Question: I use the <URL>, which works very well.
But in this example the grid is painted in the foreground in the exported png:
'''
figure(1); clf;
x = [0:0.1:10];
y = sin(x*pi/2).* x;
xtemp = [x(1) ; x(:) ; x(end)] ;
ytemp = [0 ; y(:) ; 0 ] ;
% plot
hplot = fill(xtemp,ytemp, 'b');
set(hplot, 'FaceColor' , [0.5, 0.5, 0.75])
set(hplot, 'EdgeColor' , [0, 0, 0.25])
hgrid = gridxy(get(gca,'XTick'),get(gca,'YTick'),'Color',[0.6 0.6 0.6],'Linestyle','--', 'LineWidth', 0.6);
print(gcf, '-r400', ['test' '.png'], '-dpng');
'''
As can be seen in this exported image:

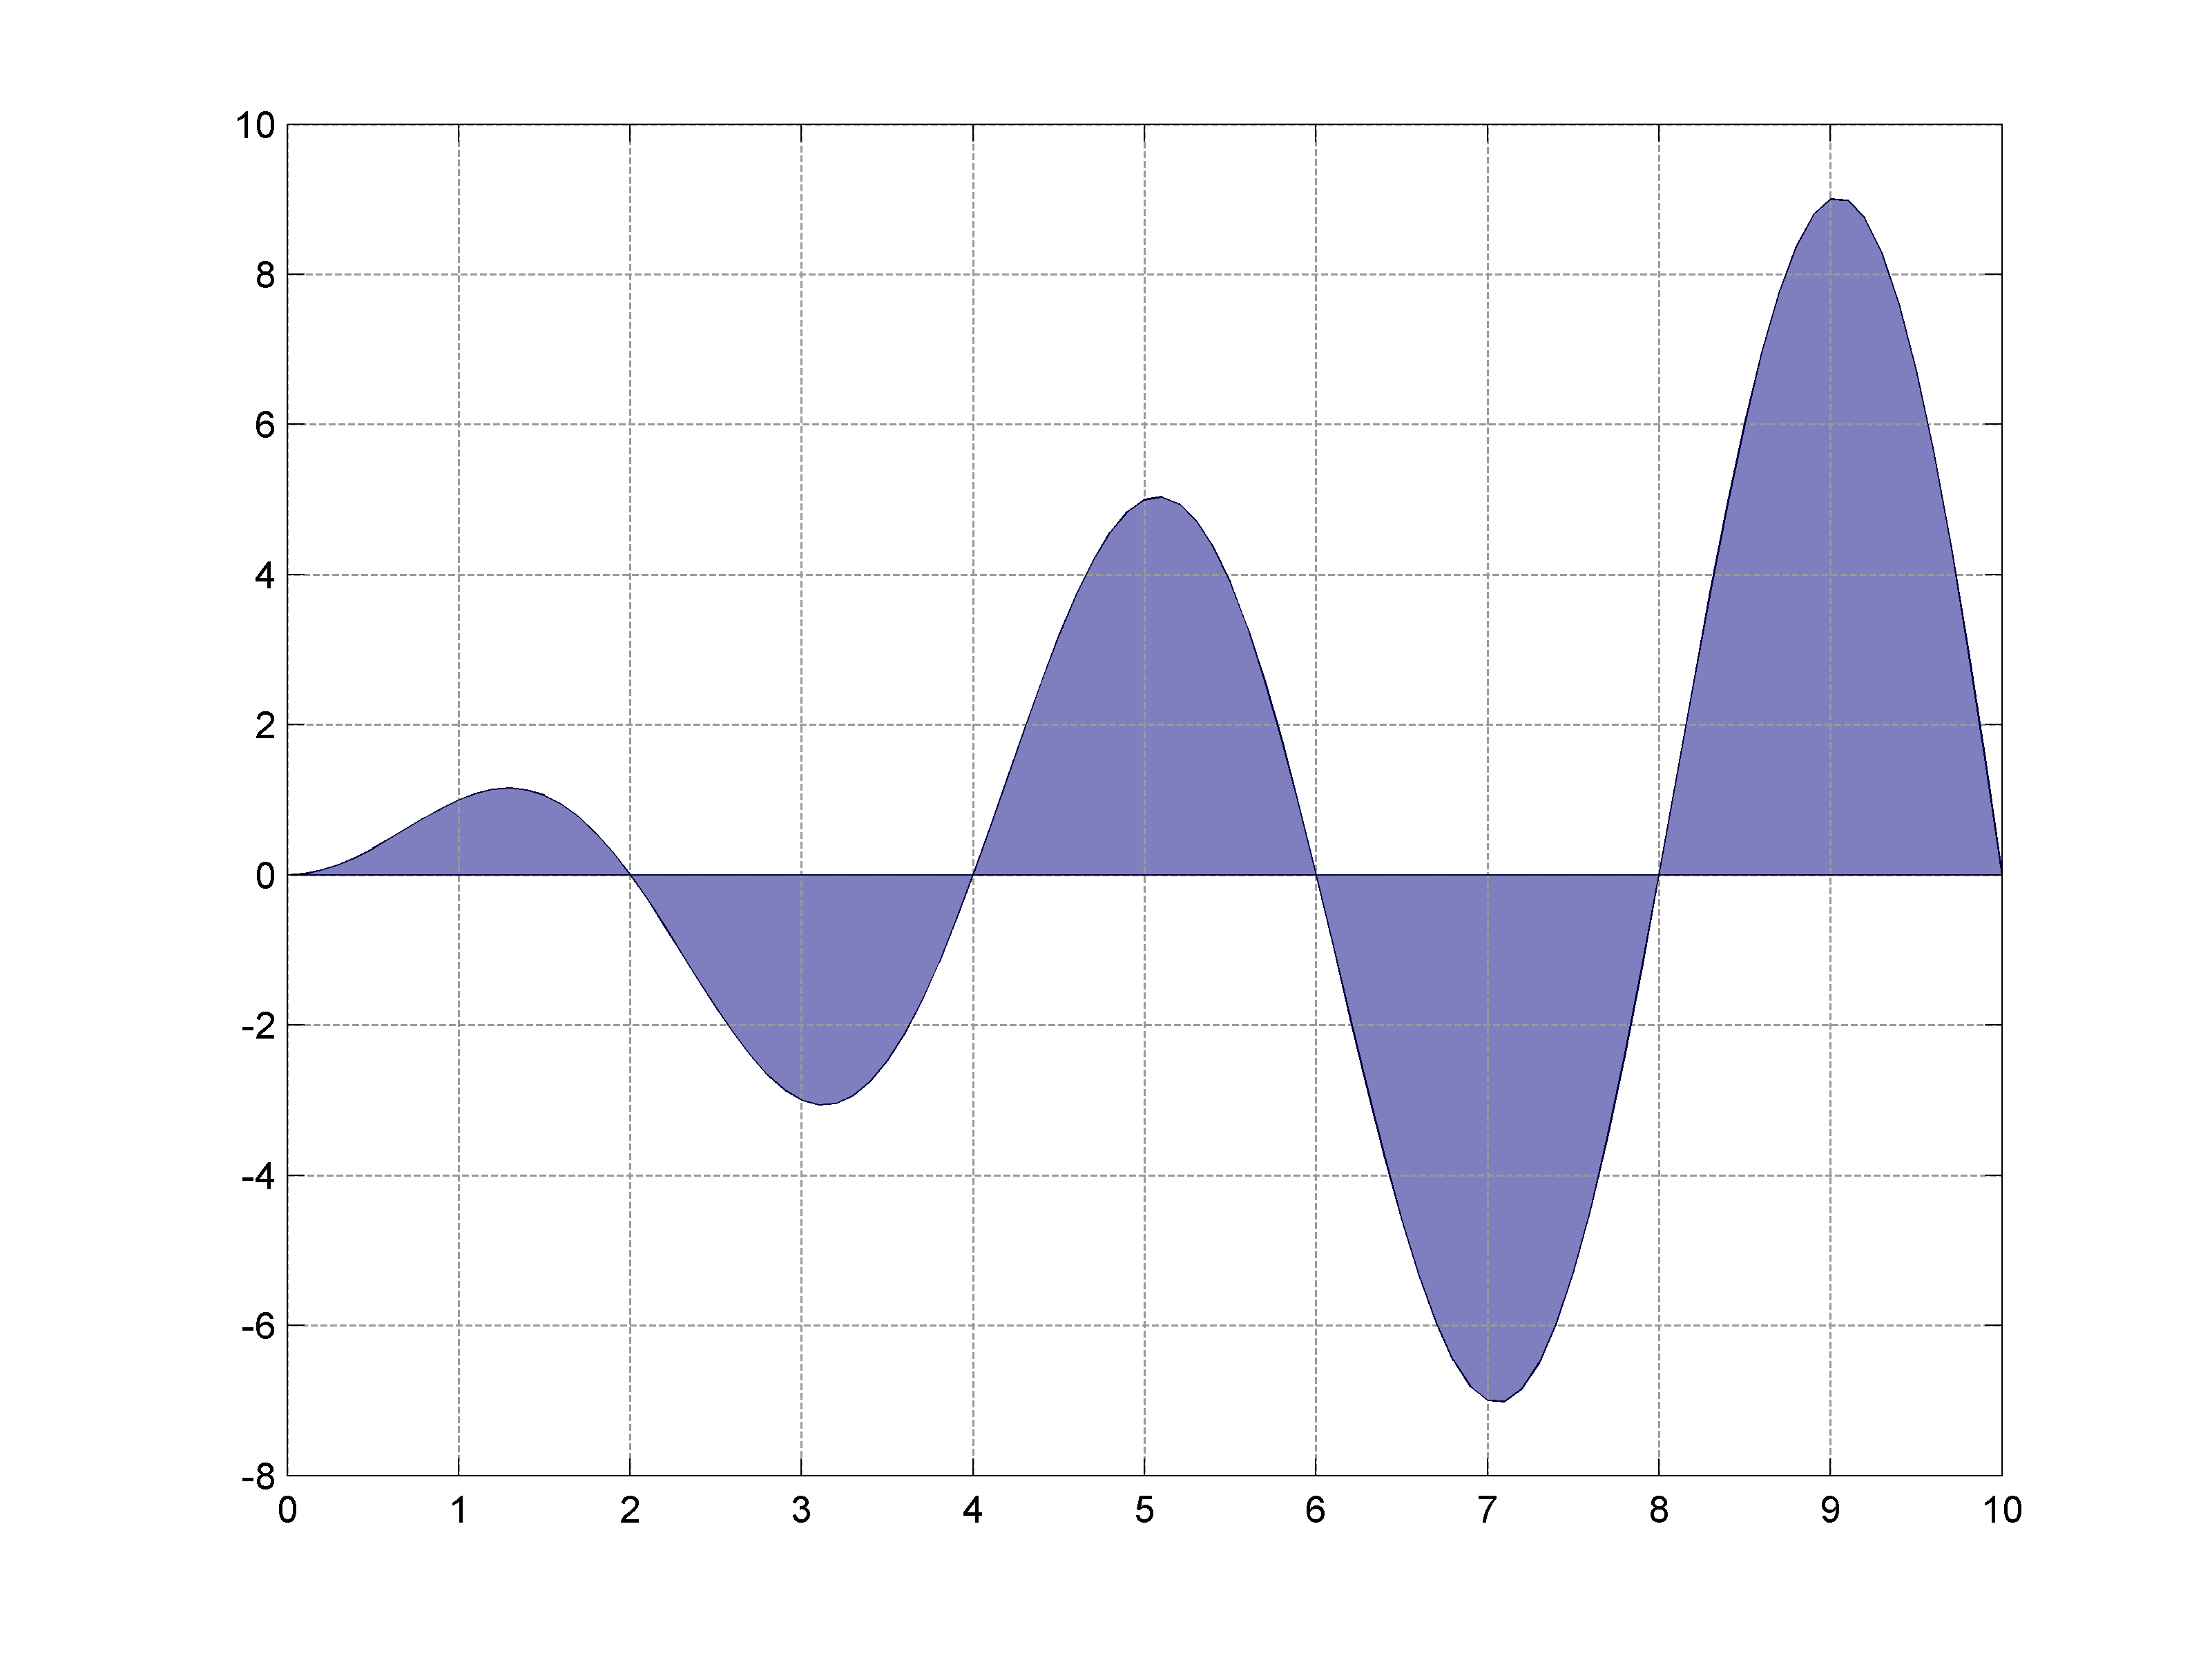
Answer: I don't have a complete explanation, but at least a working solution.
First of all, it seems that setting the figure's 'RenderMode' property to 'opengl' or 'zbuffer' makes the image on screen look like the printed one (grid on top), and setting it to 'painters' makes the grid go back to background. From the help of 'print':
> A note on renderers: when printing figures, MATLAB does not always use
the same renderer as on screen. This is for efficiency reasons. There
are cases, however, where the printed output is not exactly like the
screen representation because of this. In these instances specifying
-zbuffer or -opengl will more likely give you output that emulates the screen.
However, trying to use each of the available renderers, i.e 'painters','zbuffer', or 'opengl', gives somewhat different results, but all with the grid on top:
'''
% Problem still exists in all 3 options:
print(gcf, '-r100', ['test1' '.png'], '-dpng','-painters');
print(gcf, '-r100', ['test1' '.png'], '-dpng','-zbuffer');
print(gcf, '-r100', ['test1' '.png'], '-dpng','-opengl');
'''
Putting a breakpoint in line 142 in the file 'toolbox\matlab\graphics\private
ender.m', and then calling 'print' with '-painters' option, reveals that the 3rd input passed to 'hardcopy' is '-dzbuffer'. If you change it to '-dpainters':
'''
inputargs{3}='-dpainters' % while in breakpoint
'''
and then hit F5 to continue, the grid in the produced image goes to background.